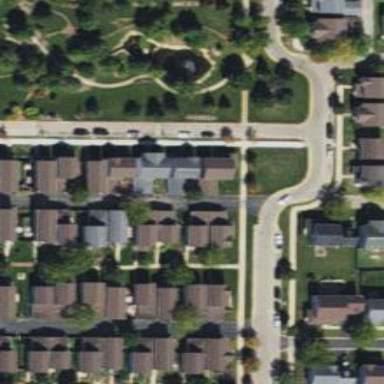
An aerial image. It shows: Alley classified as service road.